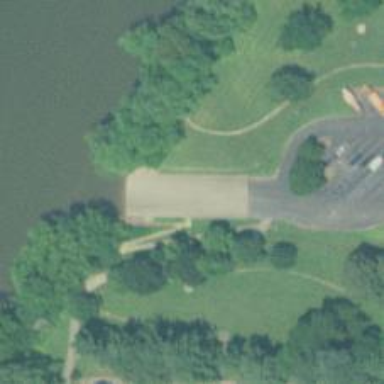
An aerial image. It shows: Slipway for leisure land vehicles on service road.